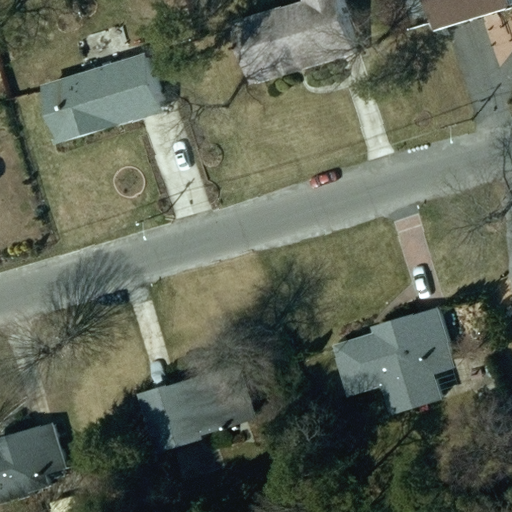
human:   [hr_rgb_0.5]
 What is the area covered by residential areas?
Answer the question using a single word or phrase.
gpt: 10619m2

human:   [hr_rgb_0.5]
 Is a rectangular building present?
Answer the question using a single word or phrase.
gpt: yes

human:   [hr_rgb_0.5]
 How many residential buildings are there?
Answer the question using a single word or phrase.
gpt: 6

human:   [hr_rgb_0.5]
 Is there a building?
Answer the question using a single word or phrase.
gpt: yes

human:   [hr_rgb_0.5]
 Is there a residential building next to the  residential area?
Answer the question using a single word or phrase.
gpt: yes

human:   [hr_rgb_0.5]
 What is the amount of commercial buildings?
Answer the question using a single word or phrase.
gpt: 0

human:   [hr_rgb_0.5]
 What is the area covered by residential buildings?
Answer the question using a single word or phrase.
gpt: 1197m2

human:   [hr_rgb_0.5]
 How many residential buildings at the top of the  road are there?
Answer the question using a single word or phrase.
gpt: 3

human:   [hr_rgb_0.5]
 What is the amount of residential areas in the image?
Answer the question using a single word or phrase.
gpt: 1

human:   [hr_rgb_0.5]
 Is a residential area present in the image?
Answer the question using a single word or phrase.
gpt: yes

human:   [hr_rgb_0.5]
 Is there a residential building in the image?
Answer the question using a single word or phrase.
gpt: yes

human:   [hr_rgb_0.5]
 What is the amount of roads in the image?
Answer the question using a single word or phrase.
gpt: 1

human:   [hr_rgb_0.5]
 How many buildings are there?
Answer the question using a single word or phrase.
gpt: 6

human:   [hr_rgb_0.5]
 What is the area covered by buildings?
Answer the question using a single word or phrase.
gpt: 1197m2

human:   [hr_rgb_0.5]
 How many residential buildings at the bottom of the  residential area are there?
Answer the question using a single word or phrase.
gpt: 6

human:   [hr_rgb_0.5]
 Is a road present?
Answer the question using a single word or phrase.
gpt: yes

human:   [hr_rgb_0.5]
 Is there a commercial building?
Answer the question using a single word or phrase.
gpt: no

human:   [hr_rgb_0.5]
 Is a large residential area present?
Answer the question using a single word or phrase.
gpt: yes

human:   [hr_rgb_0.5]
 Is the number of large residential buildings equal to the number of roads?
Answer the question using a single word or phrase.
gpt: no

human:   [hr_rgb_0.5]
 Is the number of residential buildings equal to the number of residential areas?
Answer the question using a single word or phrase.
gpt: no

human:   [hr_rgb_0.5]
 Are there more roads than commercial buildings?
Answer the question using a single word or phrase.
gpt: yes

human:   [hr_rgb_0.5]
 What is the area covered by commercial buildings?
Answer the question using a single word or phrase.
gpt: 0m2

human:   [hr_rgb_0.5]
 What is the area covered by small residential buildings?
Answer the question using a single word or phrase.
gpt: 146m2

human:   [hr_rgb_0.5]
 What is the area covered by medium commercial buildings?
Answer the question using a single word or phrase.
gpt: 0m2

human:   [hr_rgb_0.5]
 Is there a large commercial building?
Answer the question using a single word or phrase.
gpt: no

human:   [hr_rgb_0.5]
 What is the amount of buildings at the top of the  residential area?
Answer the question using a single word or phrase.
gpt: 0

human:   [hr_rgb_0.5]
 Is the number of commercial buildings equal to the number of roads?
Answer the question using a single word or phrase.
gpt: no

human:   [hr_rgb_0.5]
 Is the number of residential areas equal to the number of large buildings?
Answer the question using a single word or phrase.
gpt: no

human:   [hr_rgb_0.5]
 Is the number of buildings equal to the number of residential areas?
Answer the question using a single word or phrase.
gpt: no

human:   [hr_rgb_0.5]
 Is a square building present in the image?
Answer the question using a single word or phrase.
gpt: no

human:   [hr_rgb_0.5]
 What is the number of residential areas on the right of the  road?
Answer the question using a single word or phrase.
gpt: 0

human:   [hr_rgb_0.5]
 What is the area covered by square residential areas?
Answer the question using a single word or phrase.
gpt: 0m2

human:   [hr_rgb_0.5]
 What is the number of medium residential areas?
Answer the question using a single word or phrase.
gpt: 0

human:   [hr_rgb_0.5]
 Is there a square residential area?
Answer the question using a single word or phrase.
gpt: no

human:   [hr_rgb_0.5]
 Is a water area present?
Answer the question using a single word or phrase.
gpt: no

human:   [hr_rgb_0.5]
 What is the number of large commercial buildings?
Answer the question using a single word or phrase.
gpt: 0

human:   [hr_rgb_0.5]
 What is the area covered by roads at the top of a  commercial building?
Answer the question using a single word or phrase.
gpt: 0m2

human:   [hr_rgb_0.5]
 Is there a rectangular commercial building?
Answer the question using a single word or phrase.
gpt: no

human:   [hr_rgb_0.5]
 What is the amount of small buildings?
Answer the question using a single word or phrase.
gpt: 2

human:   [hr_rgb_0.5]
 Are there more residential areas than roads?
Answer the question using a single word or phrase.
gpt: no

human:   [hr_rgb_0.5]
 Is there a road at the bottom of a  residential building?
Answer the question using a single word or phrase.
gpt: yes

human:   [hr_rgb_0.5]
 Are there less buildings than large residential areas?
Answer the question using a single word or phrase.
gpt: no

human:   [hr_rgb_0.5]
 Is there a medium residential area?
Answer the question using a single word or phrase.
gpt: no

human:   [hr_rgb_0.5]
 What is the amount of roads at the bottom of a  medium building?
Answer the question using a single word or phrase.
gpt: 1

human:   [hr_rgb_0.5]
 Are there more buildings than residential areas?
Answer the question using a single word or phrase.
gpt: yes

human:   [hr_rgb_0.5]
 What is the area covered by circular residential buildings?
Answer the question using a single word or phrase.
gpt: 0m2

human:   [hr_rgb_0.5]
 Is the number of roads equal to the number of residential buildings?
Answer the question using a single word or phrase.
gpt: no

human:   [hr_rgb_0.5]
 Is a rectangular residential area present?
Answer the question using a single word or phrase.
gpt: yes

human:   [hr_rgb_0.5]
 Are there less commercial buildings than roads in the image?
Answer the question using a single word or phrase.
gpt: yes

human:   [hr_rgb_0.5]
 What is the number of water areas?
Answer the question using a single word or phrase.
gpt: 0

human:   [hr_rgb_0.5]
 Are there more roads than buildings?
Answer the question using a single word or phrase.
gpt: no

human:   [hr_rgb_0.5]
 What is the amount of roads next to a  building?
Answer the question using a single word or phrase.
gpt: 1

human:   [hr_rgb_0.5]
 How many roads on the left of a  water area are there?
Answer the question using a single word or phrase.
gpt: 0

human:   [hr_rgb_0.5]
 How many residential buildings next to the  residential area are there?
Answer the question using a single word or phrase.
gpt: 6

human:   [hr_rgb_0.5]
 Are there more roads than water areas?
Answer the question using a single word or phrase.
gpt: yes

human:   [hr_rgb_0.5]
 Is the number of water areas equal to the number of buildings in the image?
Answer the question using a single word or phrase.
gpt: no

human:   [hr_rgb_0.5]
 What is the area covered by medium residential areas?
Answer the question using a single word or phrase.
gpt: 0m2

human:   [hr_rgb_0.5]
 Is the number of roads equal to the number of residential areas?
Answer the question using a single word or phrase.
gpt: yes

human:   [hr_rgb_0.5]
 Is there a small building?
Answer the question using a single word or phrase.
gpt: yes

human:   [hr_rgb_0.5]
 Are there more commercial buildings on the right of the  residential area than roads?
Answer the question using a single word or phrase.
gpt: no

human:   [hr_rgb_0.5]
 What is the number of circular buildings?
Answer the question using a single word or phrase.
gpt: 0

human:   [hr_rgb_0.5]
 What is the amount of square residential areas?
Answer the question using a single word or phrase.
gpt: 0

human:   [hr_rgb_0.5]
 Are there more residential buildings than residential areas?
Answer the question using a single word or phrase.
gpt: yes

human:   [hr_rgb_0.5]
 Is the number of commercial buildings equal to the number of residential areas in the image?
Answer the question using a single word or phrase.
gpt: no